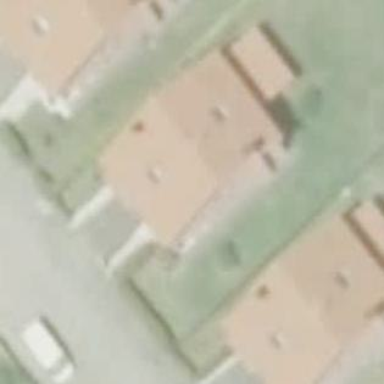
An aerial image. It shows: Simple house.